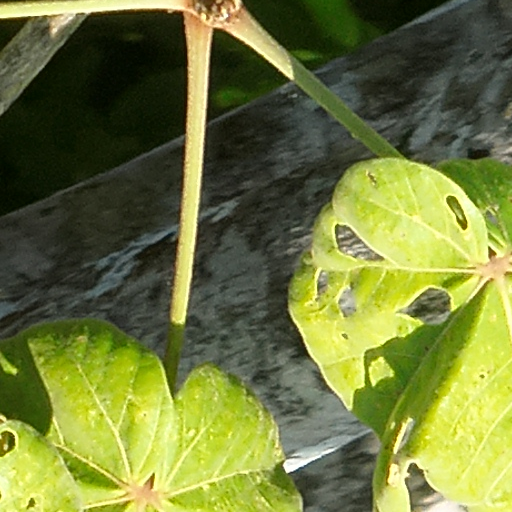
Species: Sterculia apetala
GBIF accepted scientific name: Sterculia apetala
Crown area (m\u00b2): 422.29